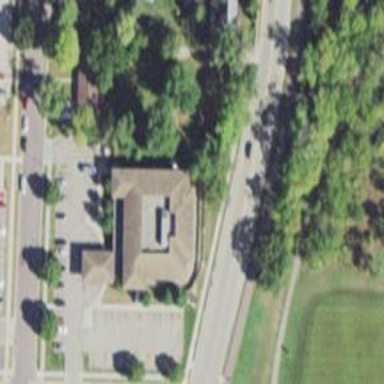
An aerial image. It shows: Healthcare clinic is depicted in the image.